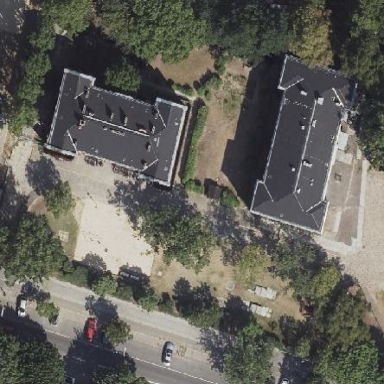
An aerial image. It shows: Shelter as social facility.